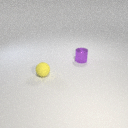
small purple metal cylinder to the right of small yellow rubber sphere